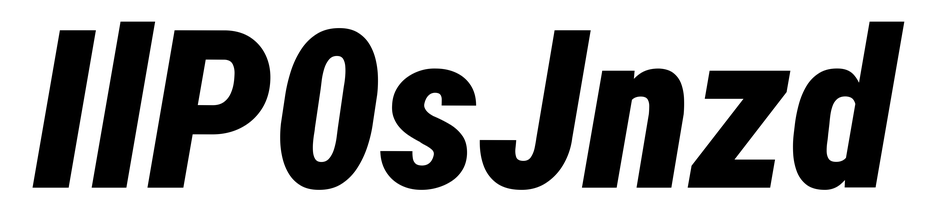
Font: Roboto-Italic_Condensed_Black_Italic